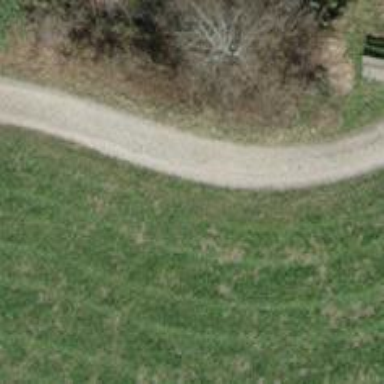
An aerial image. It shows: Unpaved track with grade 1 surface.